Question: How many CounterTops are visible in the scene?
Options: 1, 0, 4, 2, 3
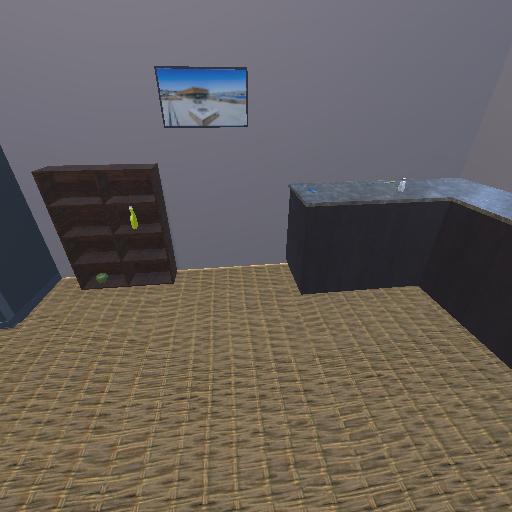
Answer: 1